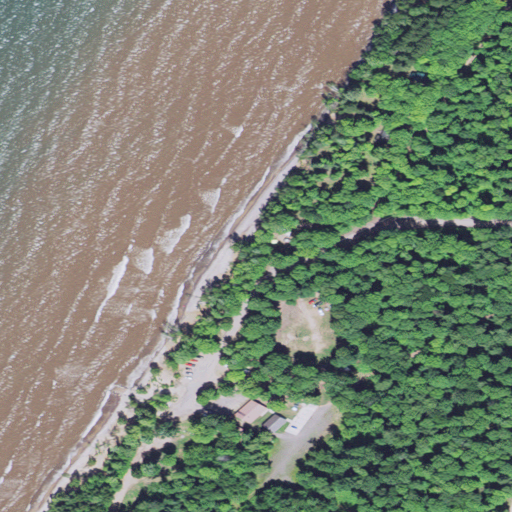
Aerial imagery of beach in Michigan named Agate Beach containing open water, mixed forest, barren land, open development, low intensity development, herbaceous wetlands, medium intensity development, pasture, and shrub